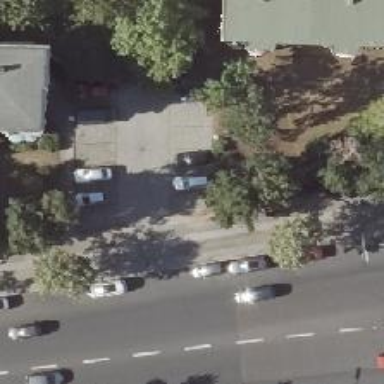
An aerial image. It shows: Parking area with surface.